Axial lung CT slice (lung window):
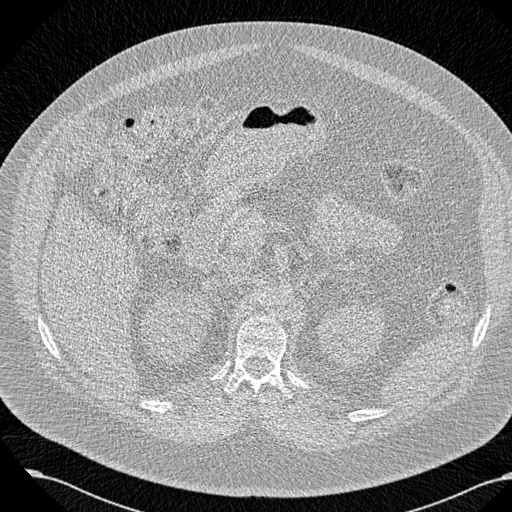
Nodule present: no